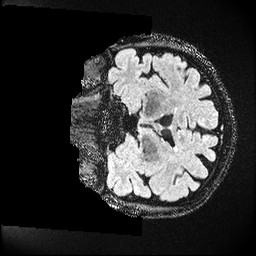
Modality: FLAIR
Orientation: coronal
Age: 60
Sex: male
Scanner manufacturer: ge
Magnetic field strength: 3 T
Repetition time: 4.802 s
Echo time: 0.1161 s